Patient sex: F
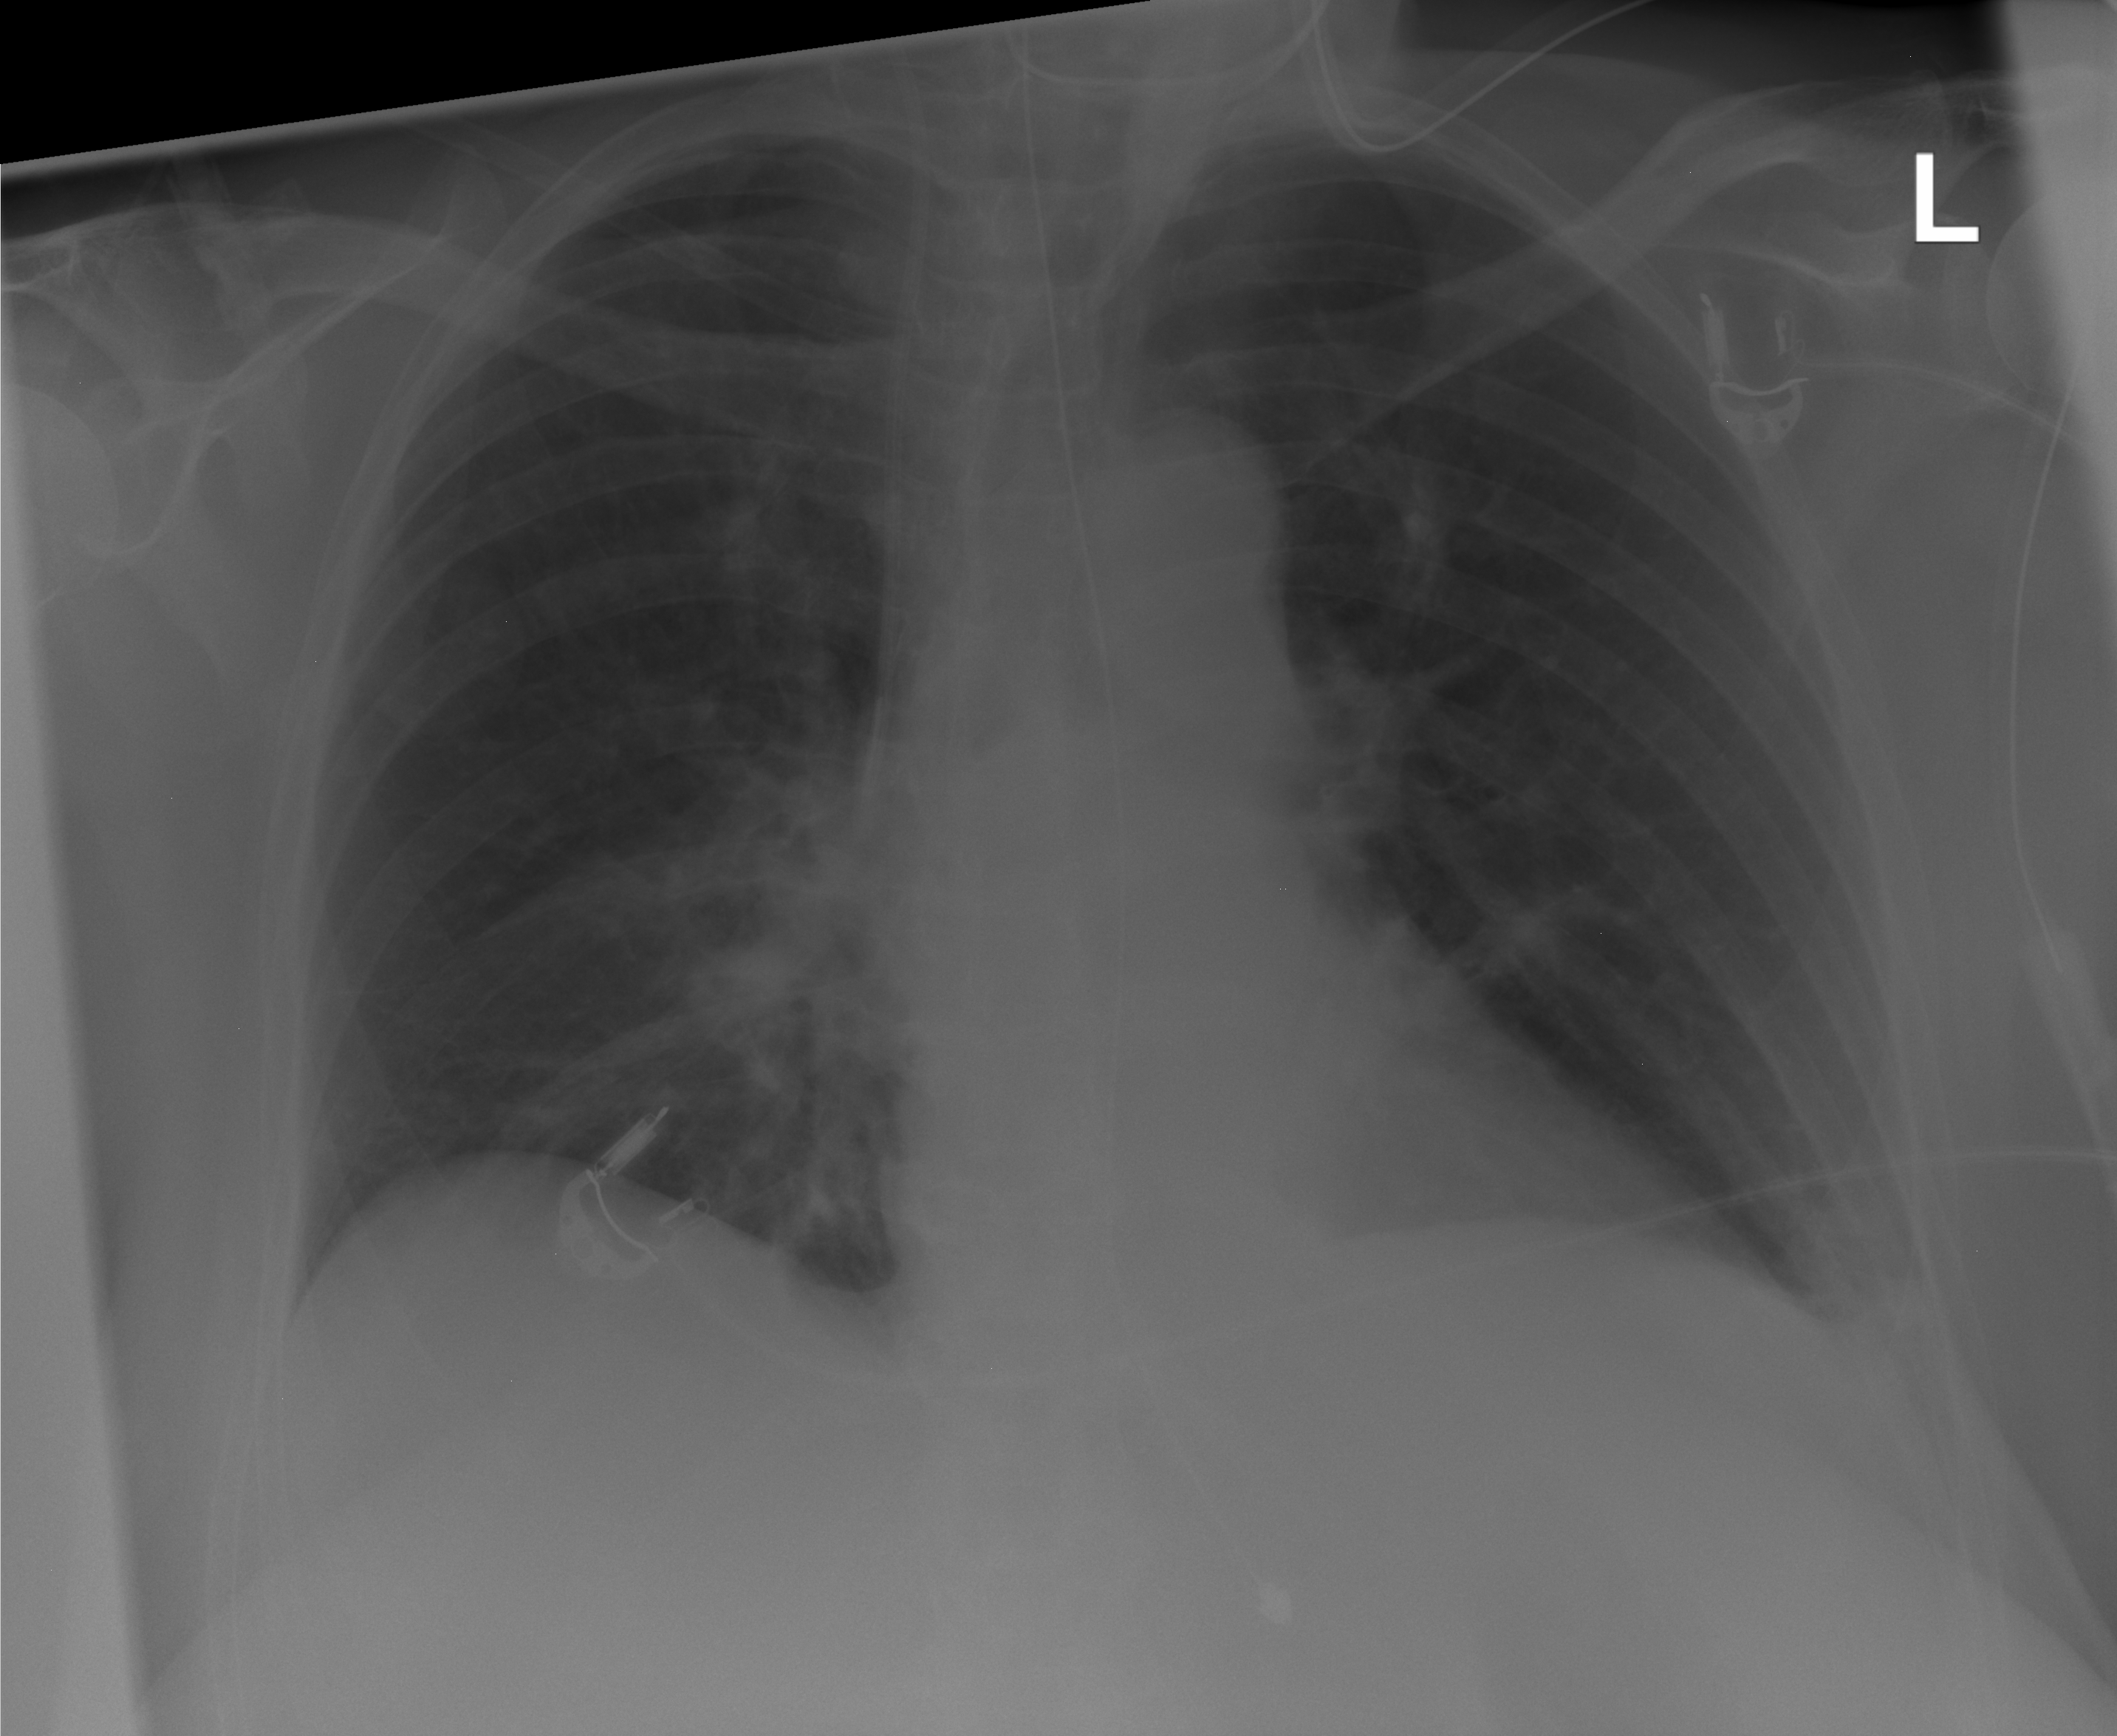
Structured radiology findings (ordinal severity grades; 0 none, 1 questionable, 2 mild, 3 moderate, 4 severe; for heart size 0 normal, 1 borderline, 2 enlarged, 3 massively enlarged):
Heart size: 0
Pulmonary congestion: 0
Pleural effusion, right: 0
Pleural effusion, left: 0
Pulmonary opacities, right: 0
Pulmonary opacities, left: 0
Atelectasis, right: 0
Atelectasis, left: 1